Interaction volume radius: 5 \u00c5
Interaction volume height: 30 \u00c5
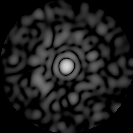
Disorder parameter: 0.8121